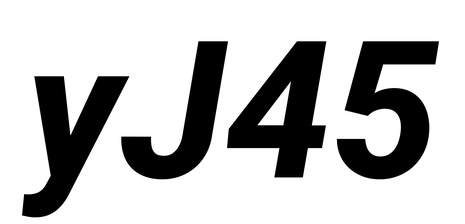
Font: Roboto-Italic_ExtraBold_Italic